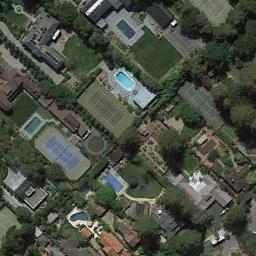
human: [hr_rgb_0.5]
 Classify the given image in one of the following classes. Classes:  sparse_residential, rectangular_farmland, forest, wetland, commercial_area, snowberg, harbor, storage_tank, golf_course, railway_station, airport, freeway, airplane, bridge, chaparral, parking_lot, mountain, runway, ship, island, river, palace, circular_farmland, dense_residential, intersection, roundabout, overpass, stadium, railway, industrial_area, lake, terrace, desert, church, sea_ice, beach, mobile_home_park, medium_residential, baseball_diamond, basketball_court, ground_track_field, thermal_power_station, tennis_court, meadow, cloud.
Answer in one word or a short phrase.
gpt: tennis_court